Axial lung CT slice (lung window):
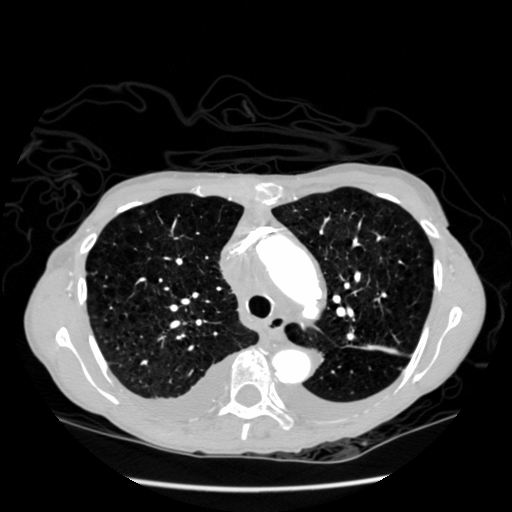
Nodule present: no